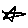
Label: star